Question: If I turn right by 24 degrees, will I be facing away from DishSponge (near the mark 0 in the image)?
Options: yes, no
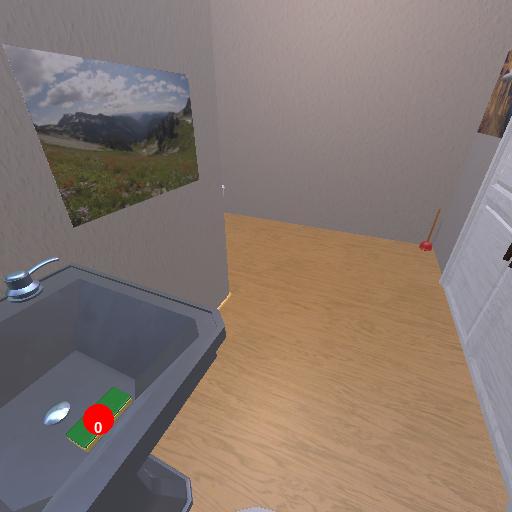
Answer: yes